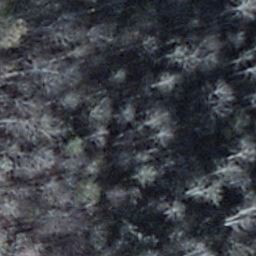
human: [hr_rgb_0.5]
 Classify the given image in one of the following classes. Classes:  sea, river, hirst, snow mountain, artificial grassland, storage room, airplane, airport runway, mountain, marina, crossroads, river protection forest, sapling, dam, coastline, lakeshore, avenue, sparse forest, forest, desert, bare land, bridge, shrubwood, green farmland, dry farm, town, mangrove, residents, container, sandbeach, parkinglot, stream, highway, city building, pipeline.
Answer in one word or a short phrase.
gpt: shrubwood